Aerial crown-view tile of a tropical tree (Barro Colorado Island, Panama), acquired 20250317:
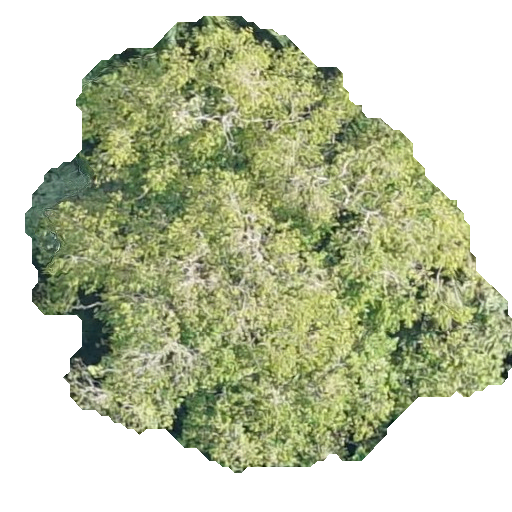
Species: Quararibea asterolepis
GBIF accepted scientific name: Quararibea asterolepis
Crown area: 223.909 m²